Interaction volume radius: 5 \u00c5
Interaction volume height: 20 \u00c5
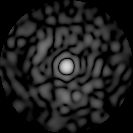
Disorder parameter: 0.8313